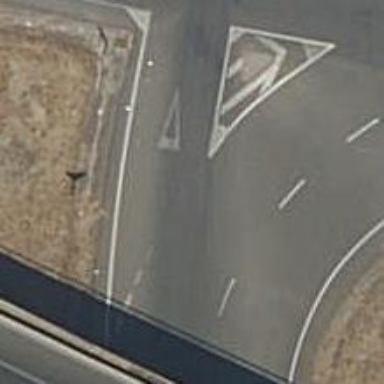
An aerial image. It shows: Secondary link road with asphalt surface.